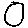
Label: circle